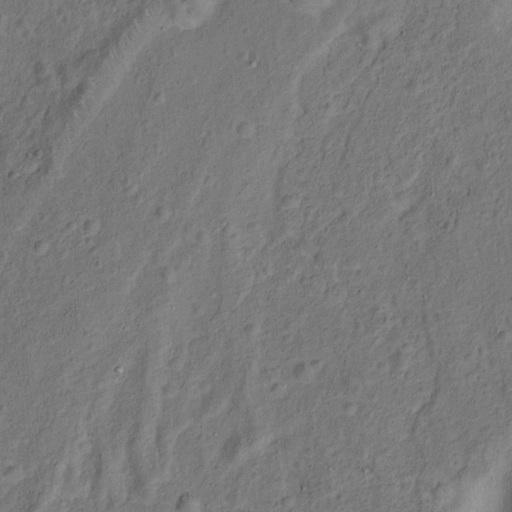
Objects detected: cone